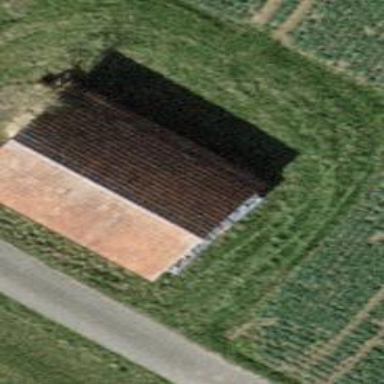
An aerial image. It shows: Shed building.